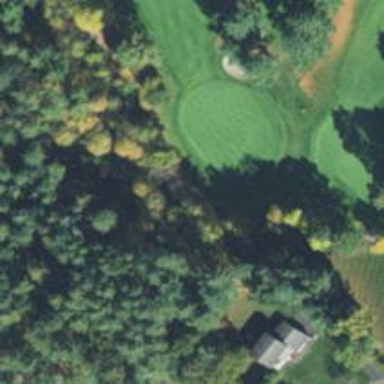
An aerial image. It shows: View of golf hole.